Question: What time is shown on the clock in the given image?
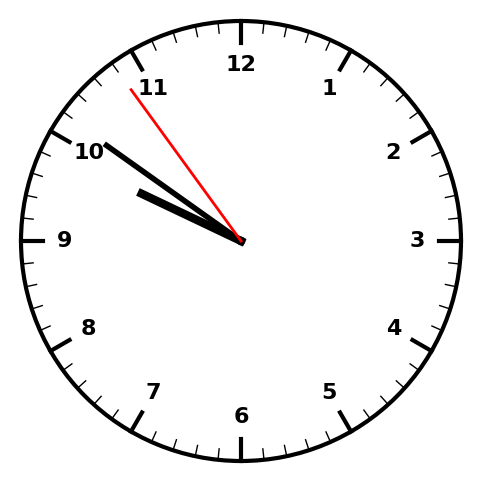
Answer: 09:50:54